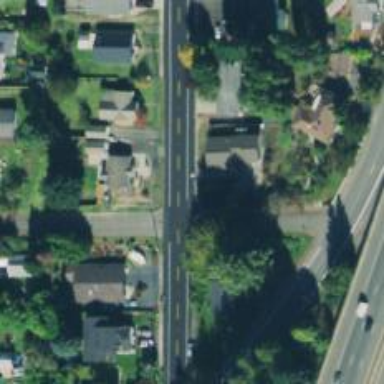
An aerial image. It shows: Road with stop sign.